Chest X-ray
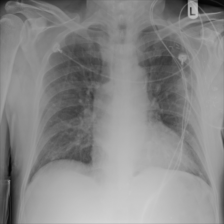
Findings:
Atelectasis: negative
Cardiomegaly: negative
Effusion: negative
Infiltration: negative
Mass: negative
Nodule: negative
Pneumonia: negative
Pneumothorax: negative
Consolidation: negative
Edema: negative
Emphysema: negative
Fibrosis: negative
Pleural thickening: negative
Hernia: negative